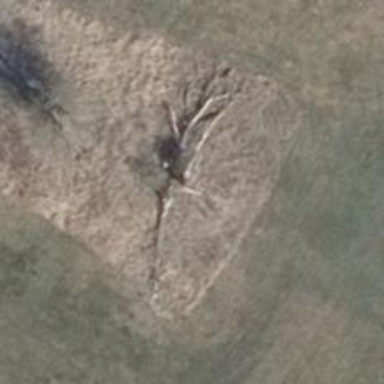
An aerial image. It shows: Row of trees in natural setting.